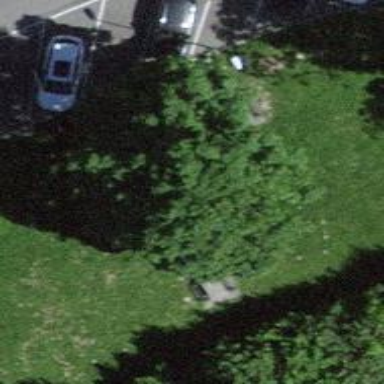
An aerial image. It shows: Picnic table located in leisure land area.